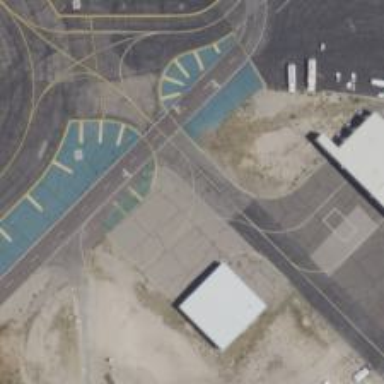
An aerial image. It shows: Image of taxiway at airport.